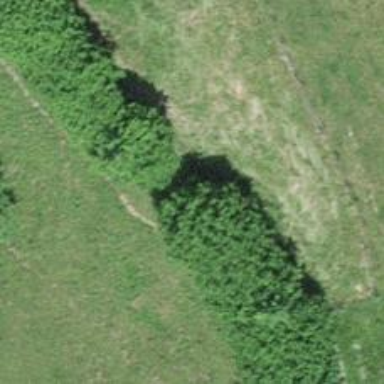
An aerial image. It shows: Hedge barrier.